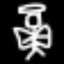
Label: angel